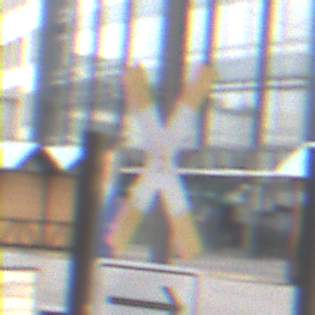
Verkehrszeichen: Andreaskreuz
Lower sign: RichtungsangabeDurchPfeile4
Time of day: Midday
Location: Outdoor (Urban)
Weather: Overcast
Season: NotSpecified
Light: Natural